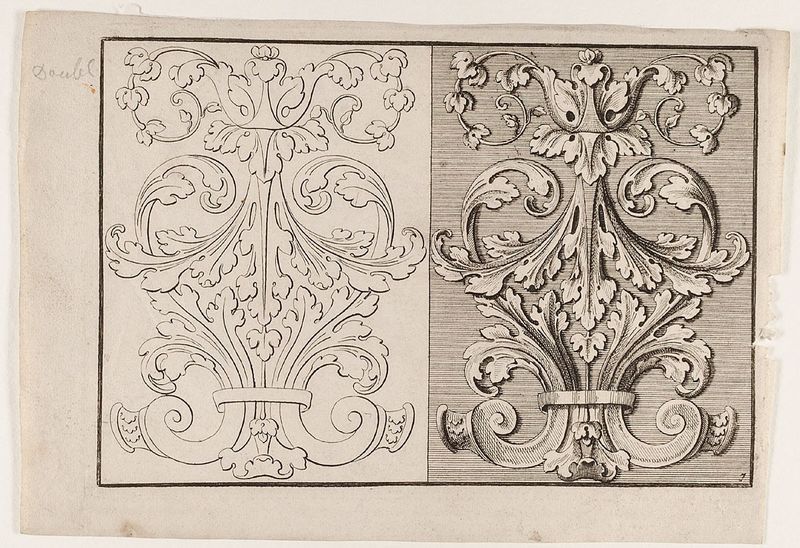
Titel: Akanthusblätter, Blatt 7 aus der Folge 'Gründliche Anweisung wie ein sauber Laub mit seinen Eintheilungen solle entworffen... werden... gezeichnet von Johann Leonhard Eisler'
Künstler: Johann Leonhard Eisler
Standort: Hamburg
Institution: Museum für Kunst und Gewerbe Hamburg
Schlagwörter: blätter, zeichnung, rahmen, blatt, ranken, grafik, graphik, rand, ornamente, fotografie, photographie, druck, druckgraphik, druckgrafik, schraffur, stich, bleistift, entwurf, laubwerk, blattwerk, volute, kupferstich, akanthus, bandelwerk, reproduktionen, acanthus, 7, druckerzeugnisse, ornamentstich, vorlageblätter, akanthusornament, doubl.